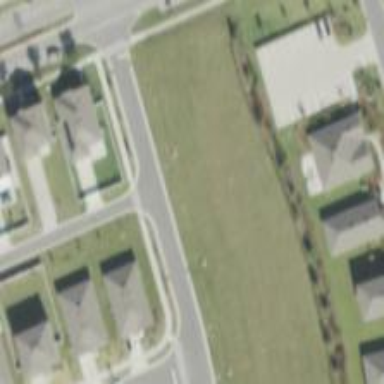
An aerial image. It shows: Residential road.